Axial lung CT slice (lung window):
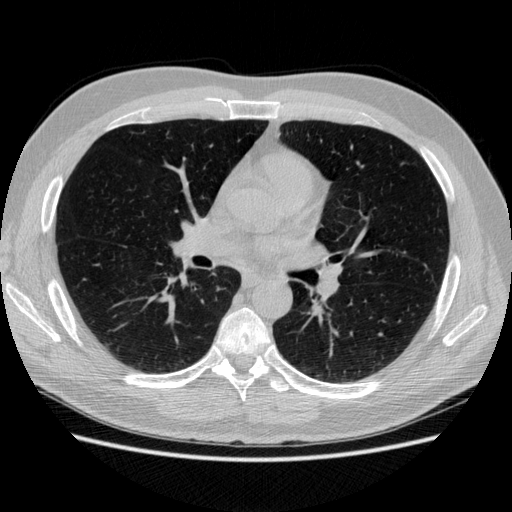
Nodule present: no